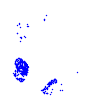
Particle: pion